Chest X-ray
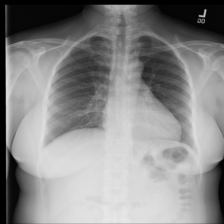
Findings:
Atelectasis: negative
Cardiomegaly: positive
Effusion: positive
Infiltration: negative
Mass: negative
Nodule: negative
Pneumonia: negative
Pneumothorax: negative
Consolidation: negative
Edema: negative
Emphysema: negative
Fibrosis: negative
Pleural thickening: negative
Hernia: negative